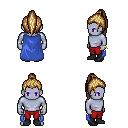
a pixel art fantasy rpg character, male body template, dark elf, purple skin, blue cape, red pants, blonde long topknot hairstyle, bracelets, black shoes, four views (front, back, left, right), 2x2 character sprite sheet, small pixel art, hard edges, no anti-aliasing